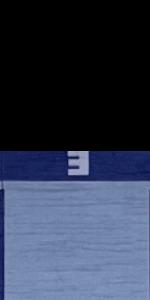
Label: Empty